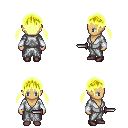
a pixel art fantasy rpg character, female body template, human, tanned skin, white robe, magenta pants, gold twin-tailed hairstyle, white cloth bracers, maroon shoes, dagger, four views (front, back, left, right), 2x2 character sprite sheet, small pixel art, hard edges, no anti-aliasing